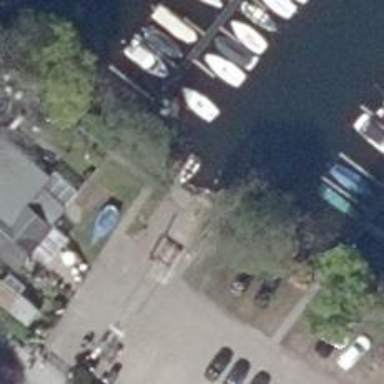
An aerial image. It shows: Slipway on leisure land.